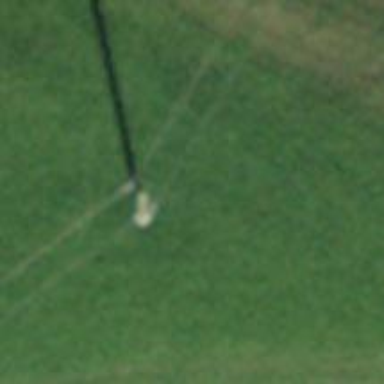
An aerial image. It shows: Power pole.